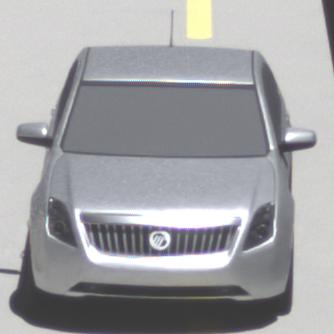
Make: Mercury
Model: Milan
Detailed model: -
Model produced from: 2009
Model produced until: 2010
Doors: 4
Color: white
Road condition: dry road
Daytime: midday
Contrast: high contrast